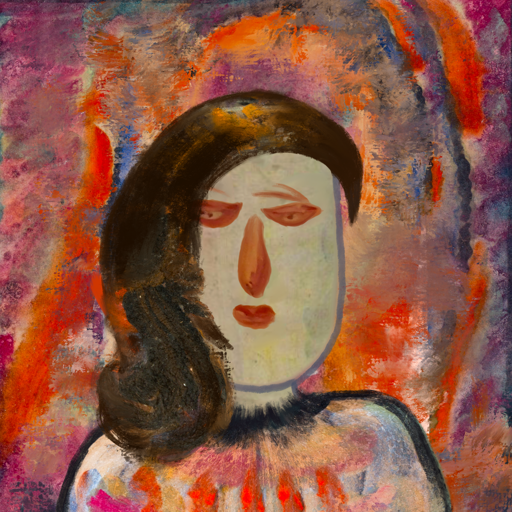
Background: Experience, Head And Neck Front: Hill_Girl, Face Front: Pious_Lady, Bust: Childish, Hair Front: Gypsy_Queen, Head Accessory: Blank, Second Necklace: Blank, Necklace: Blank, Baby: Blank